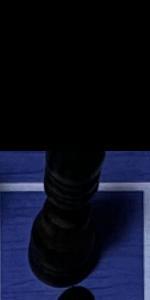
Label: Bishop_Black